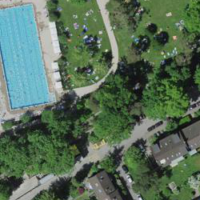
EUNIS habitat code: 53
Species observed at this site:
Milvus milvus
Stachys sylvatica
Pararge aegeria